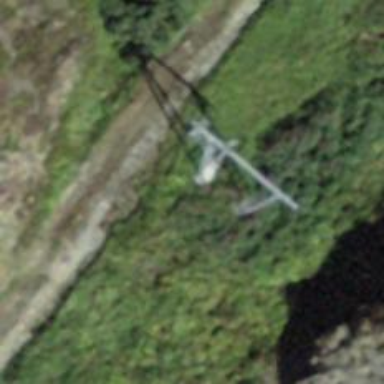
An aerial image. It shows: Pylon used for aerialway.